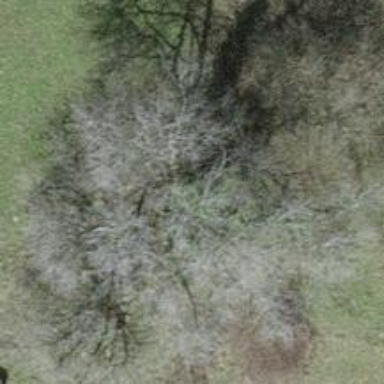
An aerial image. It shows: Patch of scrub vegetation.